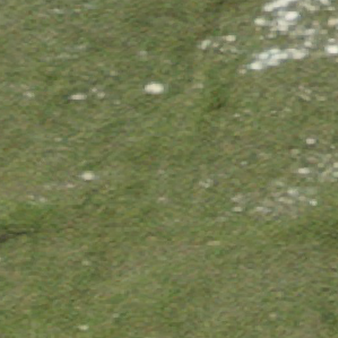
Label: other